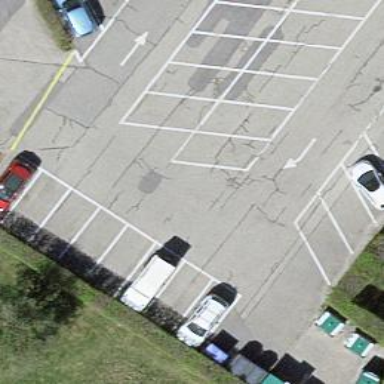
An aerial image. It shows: Asphalt parking aisle off service road.